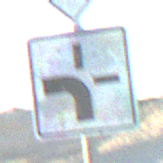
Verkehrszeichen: VerlaufVorfahrtsstrasse1
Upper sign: Vorfahrtsstrasse
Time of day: SunriseSunset
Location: Outdoor (Beach)
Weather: Clear
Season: NotSpecified
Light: Natural